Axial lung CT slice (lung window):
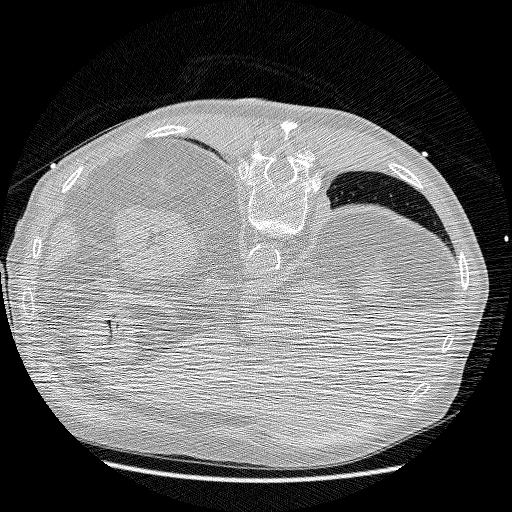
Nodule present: no